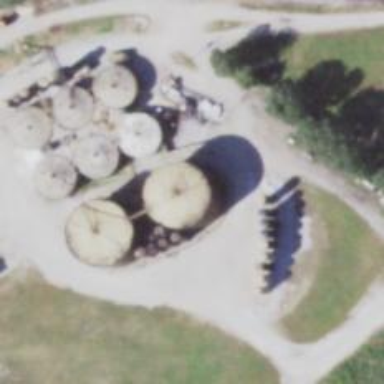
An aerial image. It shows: Storage tank with man-made structure.